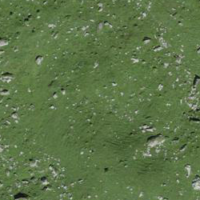
EUNIS habitat code: 23
Species observed at this site:
Gypaetus barbatus
Lysandra coridon